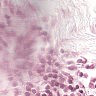
Metastatic tissue present: no